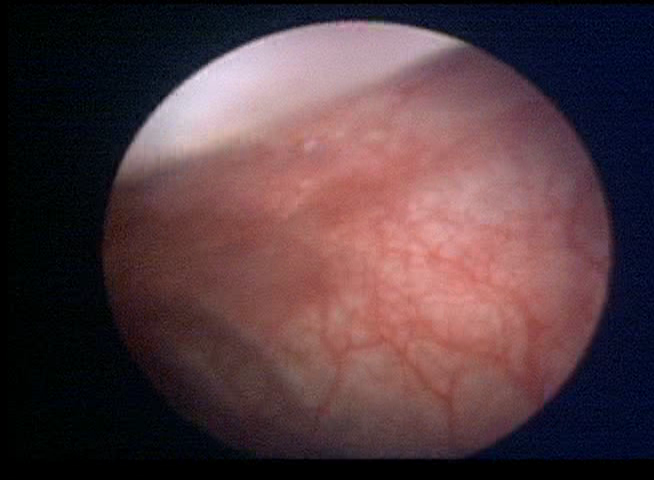
Modality: WLC
Class: Normal mucosa
Bladder cancer association: No